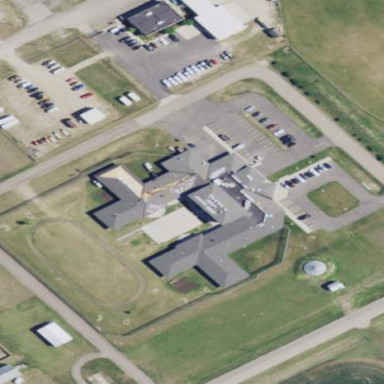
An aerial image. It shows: Prison.